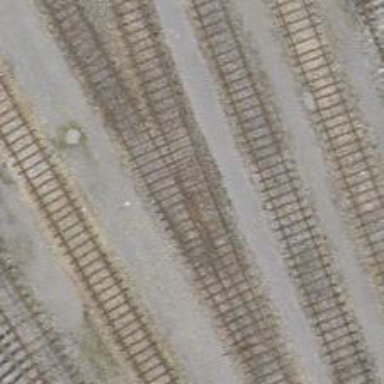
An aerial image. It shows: Yard with single rail track. The railway track is electrified with contact line for service purposes.